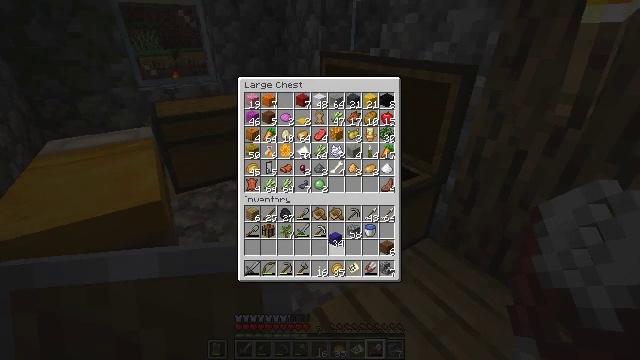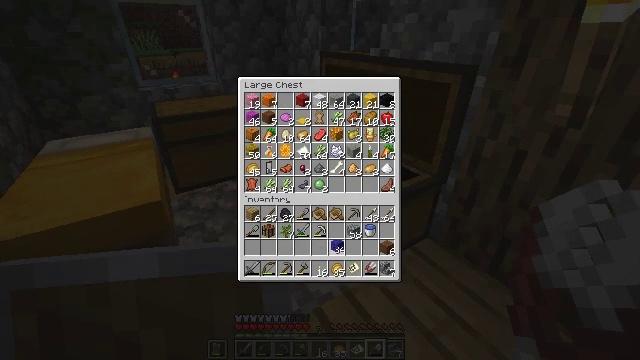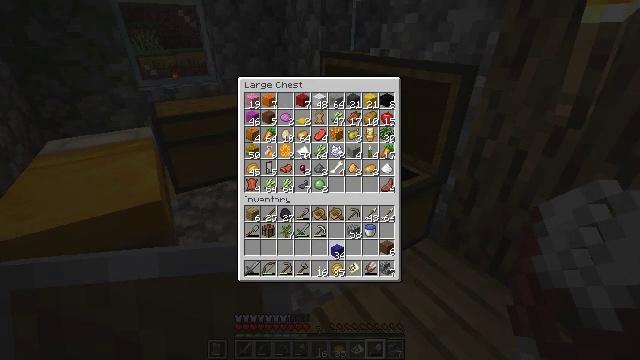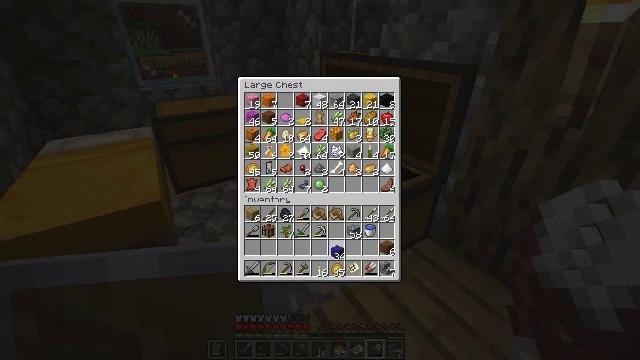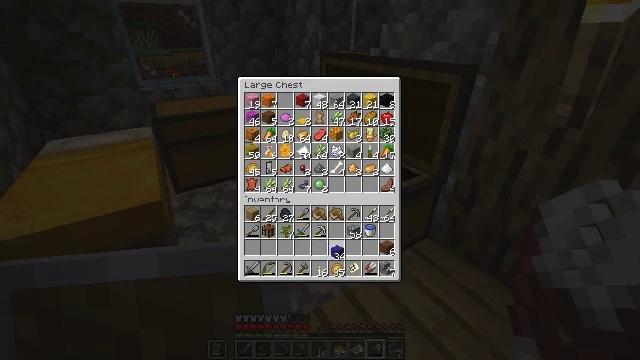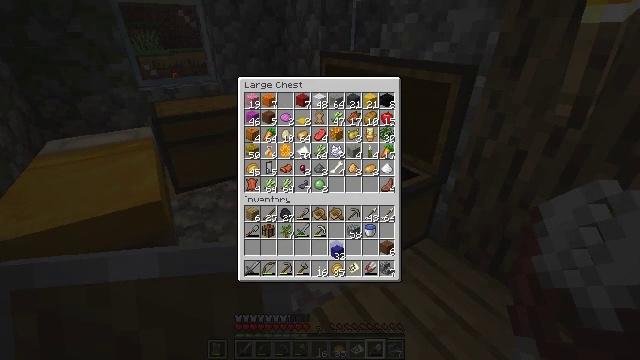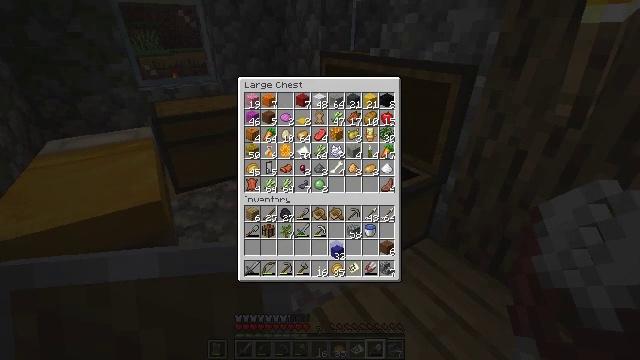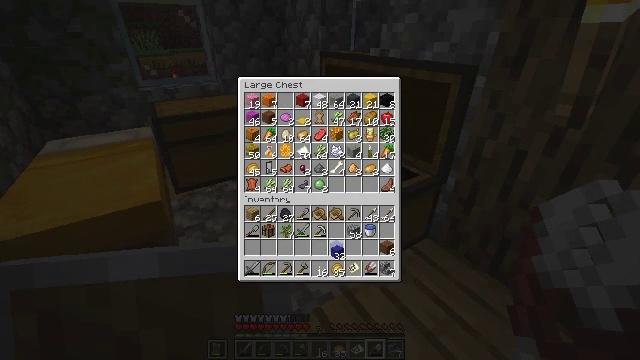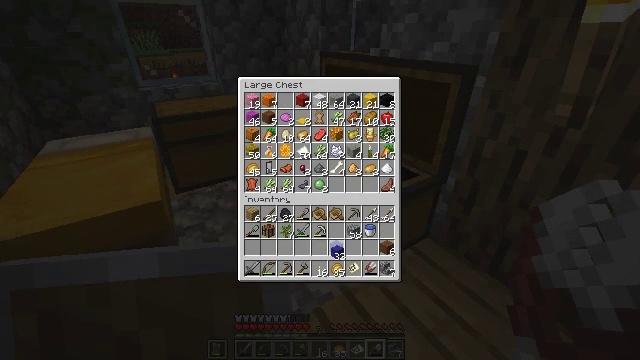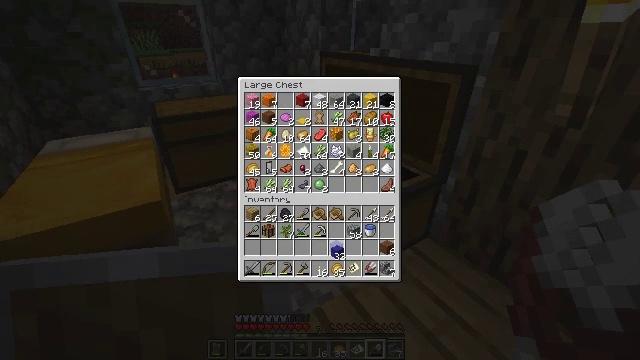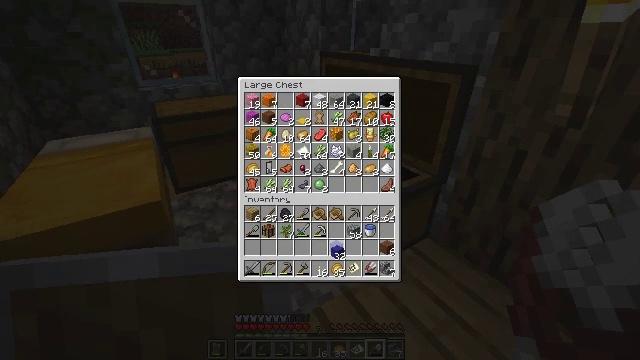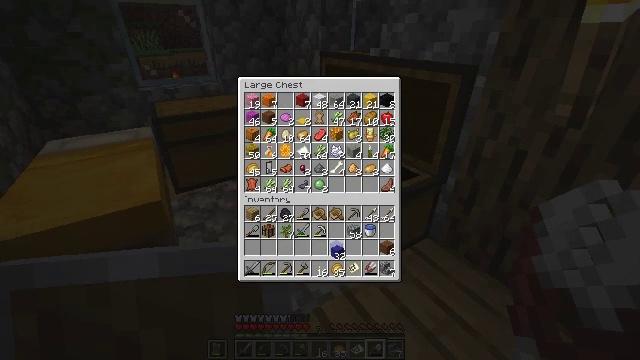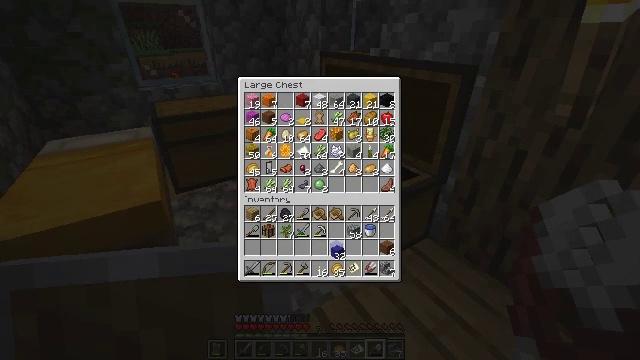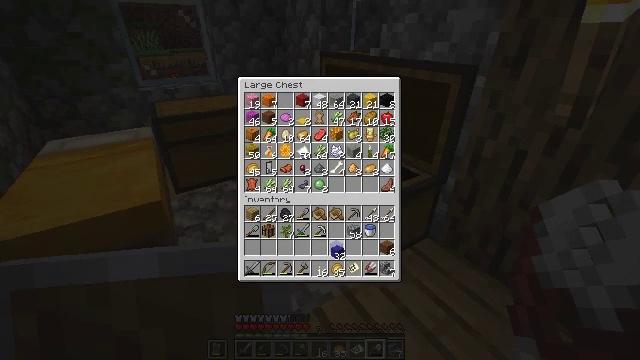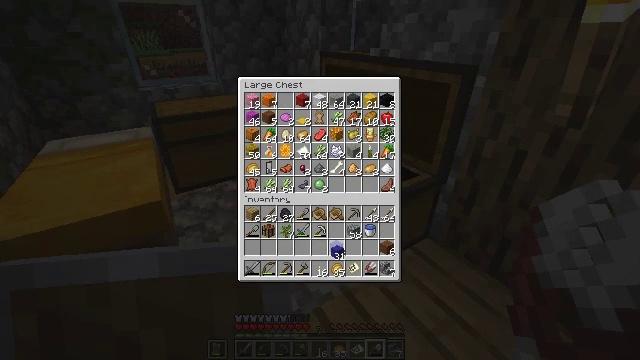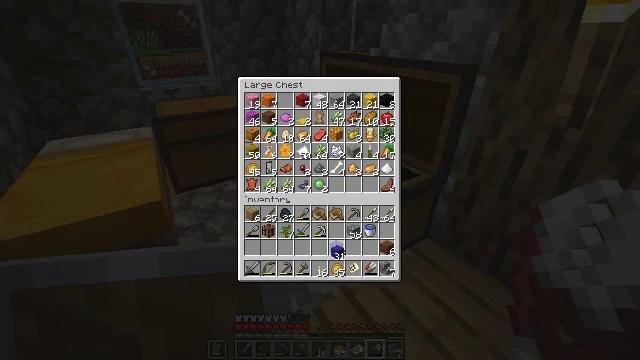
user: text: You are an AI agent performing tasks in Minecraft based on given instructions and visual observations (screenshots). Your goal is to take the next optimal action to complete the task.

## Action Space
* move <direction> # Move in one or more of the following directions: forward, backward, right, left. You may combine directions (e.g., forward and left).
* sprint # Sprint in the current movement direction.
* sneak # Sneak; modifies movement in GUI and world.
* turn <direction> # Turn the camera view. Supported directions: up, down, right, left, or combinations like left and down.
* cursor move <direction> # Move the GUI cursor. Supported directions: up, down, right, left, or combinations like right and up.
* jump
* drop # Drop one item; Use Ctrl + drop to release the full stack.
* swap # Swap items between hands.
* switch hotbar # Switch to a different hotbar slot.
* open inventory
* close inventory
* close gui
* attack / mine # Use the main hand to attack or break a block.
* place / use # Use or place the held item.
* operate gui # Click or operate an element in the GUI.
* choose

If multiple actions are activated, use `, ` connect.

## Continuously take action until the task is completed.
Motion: motion action
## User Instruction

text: Combine wool and a stick on the crafting table to make a blue banner.
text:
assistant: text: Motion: no_op
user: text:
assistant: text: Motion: no_op
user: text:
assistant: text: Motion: use / place
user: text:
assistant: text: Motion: use / place
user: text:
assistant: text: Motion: no_op
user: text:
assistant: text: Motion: no_op
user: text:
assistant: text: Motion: no_op
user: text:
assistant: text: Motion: use / place
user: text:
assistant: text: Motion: use / place
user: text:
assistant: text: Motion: no_op
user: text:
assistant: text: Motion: no_op
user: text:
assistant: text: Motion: use / place
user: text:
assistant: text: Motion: use / place
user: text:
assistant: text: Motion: no_op
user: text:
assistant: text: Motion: no_op
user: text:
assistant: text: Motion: no_op
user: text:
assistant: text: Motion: use / place
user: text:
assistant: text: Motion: use / place
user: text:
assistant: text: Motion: no_op
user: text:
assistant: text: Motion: no_op
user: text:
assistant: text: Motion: no_op
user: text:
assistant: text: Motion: use / place
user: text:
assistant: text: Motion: use / place
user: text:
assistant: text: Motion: turn right
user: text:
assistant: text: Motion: turn right
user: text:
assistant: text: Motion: turn left
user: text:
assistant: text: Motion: turn left
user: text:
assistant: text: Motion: turn left
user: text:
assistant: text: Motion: no_op
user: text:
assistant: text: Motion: use / place